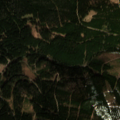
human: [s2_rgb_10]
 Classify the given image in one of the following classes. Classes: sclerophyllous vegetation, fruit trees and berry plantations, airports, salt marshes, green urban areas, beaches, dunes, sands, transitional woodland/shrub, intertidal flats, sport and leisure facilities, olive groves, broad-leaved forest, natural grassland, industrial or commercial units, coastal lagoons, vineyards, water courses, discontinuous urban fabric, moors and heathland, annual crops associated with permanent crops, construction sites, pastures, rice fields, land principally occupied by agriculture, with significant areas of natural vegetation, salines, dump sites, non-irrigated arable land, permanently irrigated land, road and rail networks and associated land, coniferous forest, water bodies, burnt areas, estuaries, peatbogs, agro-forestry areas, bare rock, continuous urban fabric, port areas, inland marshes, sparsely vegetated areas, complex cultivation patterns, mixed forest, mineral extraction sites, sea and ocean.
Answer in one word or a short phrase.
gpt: coniferous forest